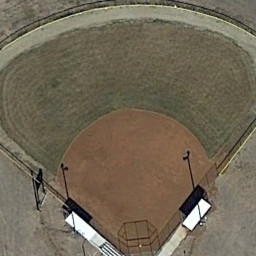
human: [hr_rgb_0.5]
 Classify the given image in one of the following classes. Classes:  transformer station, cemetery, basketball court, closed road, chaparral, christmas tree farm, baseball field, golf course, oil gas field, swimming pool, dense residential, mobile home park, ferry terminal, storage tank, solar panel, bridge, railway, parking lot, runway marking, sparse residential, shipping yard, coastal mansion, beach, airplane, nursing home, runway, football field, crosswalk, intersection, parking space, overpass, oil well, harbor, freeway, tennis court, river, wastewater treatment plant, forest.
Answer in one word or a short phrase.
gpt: baseball field